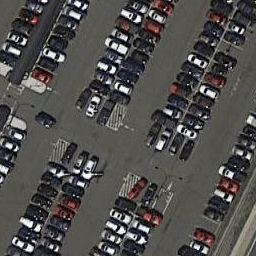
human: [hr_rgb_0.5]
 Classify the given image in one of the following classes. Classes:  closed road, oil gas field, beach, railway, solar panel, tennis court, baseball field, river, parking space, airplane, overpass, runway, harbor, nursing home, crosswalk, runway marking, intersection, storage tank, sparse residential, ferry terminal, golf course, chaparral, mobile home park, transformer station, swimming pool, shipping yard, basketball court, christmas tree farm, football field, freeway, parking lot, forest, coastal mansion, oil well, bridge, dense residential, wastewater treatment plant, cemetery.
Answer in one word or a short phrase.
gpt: parking lot